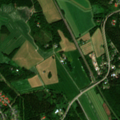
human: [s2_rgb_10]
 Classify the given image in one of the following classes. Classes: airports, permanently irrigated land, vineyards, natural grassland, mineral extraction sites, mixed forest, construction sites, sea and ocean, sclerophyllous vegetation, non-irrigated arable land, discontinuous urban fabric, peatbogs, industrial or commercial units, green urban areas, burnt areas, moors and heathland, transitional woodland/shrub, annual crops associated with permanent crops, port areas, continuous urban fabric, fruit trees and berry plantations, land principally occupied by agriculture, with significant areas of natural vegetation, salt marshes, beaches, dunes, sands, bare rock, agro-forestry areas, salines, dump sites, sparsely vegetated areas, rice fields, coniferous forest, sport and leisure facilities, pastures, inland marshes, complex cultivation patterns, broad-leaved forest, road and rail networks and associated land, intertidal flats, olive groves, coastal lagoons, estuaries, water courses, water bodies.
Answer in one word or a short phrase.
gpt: discontinuous urban fabric, non-irrigated arable land, land principally occupied by agriculture, with significant areas of natural vegetation, mixed forest